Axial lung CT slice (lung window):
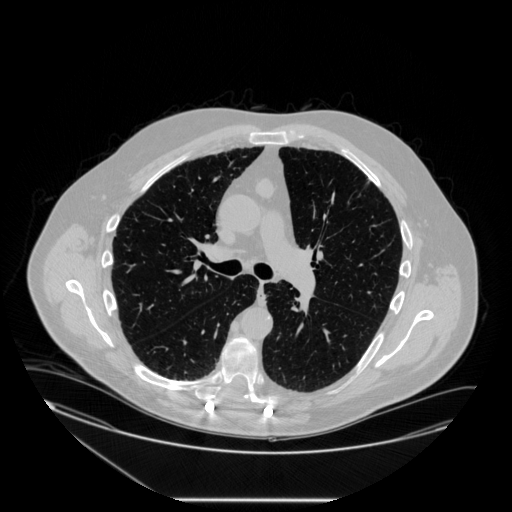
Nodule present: no